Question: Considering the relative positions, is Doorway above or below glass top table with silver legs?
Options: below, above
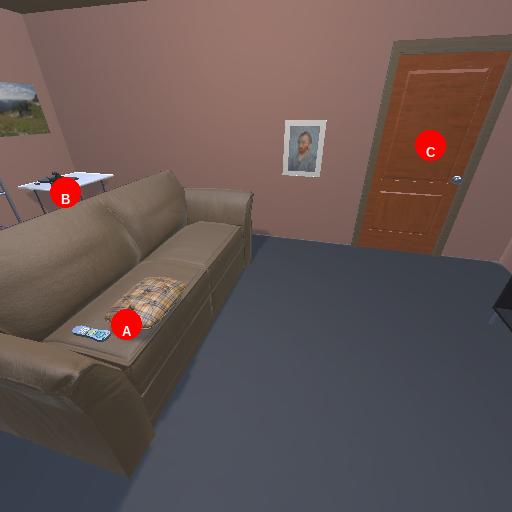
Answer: below